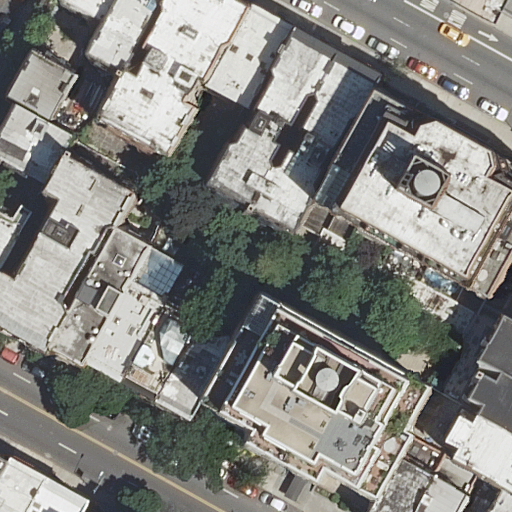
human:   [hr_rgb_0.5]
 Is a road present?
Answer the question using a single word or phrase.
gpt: yes

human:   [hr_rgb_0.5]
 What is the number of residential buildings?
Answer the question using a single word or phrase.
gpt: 24

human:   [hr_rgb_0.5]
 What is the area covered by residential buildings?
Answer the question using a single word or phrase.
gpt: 5562m2

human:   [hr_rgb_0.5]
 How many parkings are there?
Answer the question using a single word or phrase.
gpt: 2

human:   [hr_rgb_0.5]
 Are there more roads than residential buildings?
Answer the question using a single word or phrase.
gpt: no

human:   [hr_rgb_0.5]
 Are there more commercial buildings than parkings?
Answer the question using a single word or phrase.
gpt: no

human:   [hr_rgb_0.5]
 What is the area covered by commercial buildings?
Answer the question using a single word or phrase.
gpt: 0m2

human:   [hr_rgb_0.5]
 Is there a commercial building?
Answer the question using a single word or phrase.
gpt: no

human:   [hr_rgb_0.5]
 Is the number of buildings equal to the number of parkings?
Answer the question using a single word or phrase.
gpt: no

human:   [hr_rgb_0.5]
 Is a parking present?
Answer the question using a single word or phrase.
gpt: yes

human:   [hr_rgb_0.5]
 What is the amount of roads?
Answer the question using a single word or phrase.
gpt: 3

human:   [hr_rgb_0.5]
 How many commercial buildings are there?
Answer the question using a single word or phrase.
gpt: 0

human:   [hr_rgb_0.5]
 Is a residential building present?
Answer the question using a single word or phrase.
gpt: yes

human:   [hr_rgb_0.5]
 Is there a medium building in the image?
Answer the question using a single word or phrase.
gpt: yes

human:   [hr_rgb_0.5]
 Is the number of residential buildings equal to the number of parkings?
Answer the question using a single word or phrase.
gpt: no

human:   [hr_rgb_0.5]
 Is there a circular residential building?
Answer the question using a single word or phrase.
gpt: no

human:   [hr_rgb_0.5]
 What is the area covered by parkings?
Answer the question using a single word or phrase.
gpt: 105m2

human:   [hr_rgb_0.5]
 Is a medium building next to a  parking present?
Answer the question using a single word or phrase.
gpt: yes

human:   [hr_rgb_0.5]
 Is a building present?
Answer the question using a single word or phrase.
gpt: yes

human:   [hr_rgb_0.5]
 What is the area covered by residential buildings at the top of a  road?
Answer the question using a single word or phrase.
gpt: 3725m2

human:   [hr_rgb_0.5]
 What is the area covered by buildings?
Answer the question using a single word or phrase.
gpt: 5562m2

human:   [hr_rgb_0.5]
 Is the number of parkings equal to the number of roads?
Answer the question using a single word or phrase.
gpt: no

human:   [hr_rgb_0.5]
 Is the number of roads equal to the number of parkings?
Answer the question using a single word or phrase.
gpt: no

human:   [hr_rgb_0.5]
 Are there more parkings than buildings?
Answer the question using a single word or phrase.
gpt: no

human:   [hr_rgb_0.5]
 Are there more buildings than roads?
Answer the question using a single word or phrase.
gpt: yes

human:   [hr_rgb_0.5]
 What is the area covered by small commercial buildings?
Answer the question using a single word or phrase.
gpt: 0m2

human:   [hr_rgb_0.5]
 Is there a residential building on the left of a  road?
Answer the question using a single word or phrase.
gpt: yes

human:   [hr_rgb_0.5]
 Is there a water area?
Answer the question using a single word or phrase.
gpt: no

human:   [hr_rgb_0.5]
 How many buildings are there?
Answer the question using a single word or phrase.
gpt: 24

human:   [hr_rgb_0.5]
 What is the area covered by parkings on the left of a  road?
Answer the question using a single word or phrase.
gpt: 0m2

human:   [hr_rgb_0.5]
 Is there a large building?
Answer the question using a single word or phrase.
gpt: yes

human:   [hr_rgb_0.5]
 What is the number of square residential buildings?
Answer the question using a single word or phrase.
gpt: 0

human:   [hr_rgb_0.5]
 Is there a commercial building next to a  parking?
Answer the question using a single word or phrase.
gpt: no

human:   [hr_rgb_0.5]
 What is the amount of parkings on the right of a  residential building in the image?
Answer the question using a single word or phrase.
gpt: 1

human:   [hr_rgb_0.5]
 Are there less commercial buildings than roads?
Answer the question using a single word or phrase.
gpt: yes

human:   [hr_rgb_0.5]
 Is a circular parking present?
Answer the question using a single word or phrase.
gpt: no

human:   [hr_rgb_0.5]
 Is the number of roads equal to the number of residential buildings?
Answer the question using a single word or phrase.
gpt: no

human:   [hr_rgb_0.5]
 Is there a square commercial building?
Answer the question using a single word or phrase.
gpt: no

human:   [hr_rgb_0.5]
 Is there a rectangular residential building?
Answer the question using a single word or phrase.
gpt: yes

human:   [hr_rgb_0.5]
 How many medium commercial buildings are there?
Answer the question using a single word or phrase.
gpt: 0

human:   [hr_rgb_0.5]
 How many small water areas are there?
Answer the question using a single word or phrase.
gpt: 0

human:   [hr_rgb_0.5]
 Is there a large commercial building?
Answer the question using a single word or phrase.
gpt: no

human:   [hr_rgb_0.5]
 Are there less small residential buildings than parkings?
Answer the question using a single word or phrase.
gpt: no

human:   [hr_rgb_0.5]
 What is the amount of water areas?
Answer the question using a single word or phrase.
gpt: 0

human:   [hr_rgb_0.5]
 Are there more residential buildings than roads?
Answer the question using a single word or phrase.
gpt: yes

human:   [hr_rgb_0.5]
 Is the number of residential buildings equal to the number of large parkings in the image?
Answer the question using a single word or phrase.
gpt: no

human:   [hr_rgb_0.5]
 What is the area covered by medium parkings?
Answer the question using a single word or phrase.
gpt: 0m2

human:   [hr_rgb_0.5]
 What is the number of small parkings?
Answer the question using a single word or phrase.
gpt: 2

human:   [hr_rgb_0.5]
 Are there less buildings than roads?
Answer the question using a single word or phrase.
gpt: no

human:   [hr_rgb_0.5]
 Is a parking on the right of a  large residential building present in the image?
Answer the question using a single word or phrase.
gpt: yes

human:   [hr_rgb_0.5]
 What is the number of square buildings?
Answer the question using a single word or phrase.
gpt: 0

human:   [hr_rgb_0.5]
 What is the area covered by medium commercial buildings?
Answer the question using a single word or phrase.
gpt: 0m2

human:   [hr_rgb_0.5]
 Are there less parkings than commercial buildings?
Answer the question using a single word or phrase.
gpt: no

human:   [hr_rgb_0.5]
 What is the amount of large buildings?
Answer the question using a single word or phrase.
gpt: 2

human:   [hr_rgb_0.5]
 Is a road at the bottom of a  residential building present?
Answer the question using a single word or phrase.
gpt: yes

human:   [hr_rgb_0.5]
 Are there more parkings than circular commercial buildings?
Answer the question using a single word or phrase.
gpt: yes

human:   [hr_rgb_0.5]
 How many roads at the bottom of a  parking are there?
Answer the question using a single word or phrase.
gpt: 3

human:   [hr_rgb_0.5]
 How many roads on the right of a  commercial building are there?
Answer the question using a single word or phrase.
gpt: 0

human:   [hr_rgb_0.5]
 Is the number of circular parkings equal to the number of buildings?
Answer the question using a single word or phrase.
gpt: no

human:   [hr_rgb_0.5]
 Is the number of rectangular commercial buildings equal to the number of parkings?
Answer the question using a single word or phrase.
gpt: no

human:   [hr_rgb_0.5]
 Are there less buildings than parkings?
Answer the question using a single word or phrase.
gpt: no

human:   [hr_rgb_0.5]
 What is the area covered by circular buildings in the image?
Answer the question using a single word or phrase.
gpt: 0m2

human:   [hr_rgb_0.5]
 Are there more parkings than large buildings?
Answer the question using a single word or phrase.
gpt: no

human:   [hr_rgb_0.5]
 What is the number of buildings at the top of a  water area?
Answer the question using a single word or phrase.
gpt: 0